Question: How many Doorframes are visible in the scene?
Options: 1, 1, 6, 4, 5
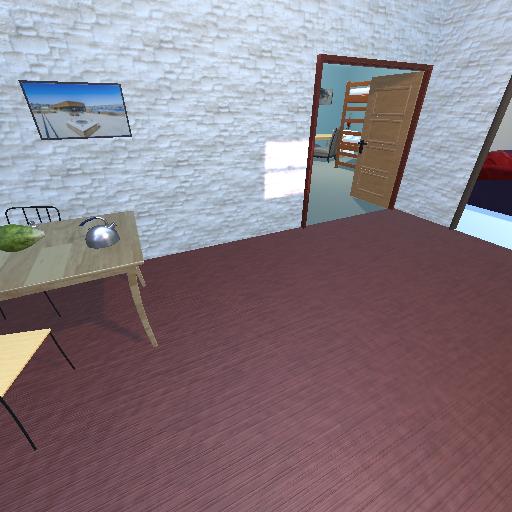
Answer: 1